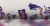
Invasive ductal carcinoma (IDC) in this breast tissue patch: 0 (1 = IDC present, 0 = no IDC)